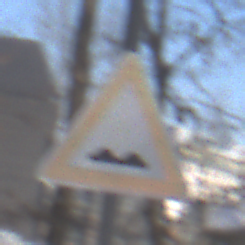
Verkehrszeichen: UnebeneFahrbahn
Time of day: MorningAfternoon
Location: Outdoor (Special)
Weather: Clear
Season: Winter
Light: Natural